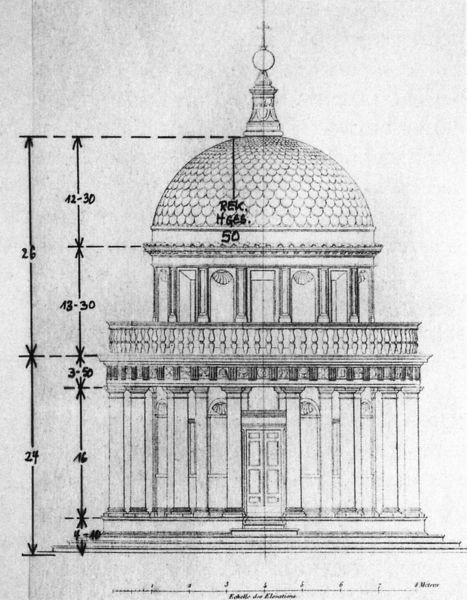
Titel: Tempietto bei S. Pietro in Montorio
Künstler: Donato Bramante
Standort: Rom, S. Pietro in Montorio, Tempietto (EU - I - Latium)
Schlagwörter: fenster, säulen, tür, zeichnung, architektur, kirche, rund, schuppen, kuppel, treppe, geländer, stufen, höhe, kreuz, balustrade, schnitt, kugel, entwurf, sims, muscheln, maßstab, maße, säusen